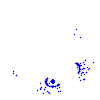
Particle: kaon